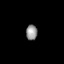
Tissue: prostate
Cell type: T cells
Senescence score: 0.3557
Nuclear area (px): 169
Mean DAPI intensity: 147.343